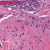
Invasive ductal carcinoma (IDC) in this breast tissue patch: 0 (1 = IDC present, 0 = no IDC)